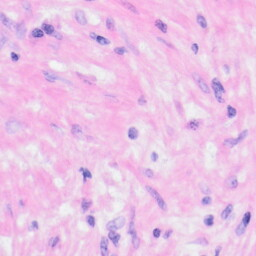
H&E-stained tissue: Kidney